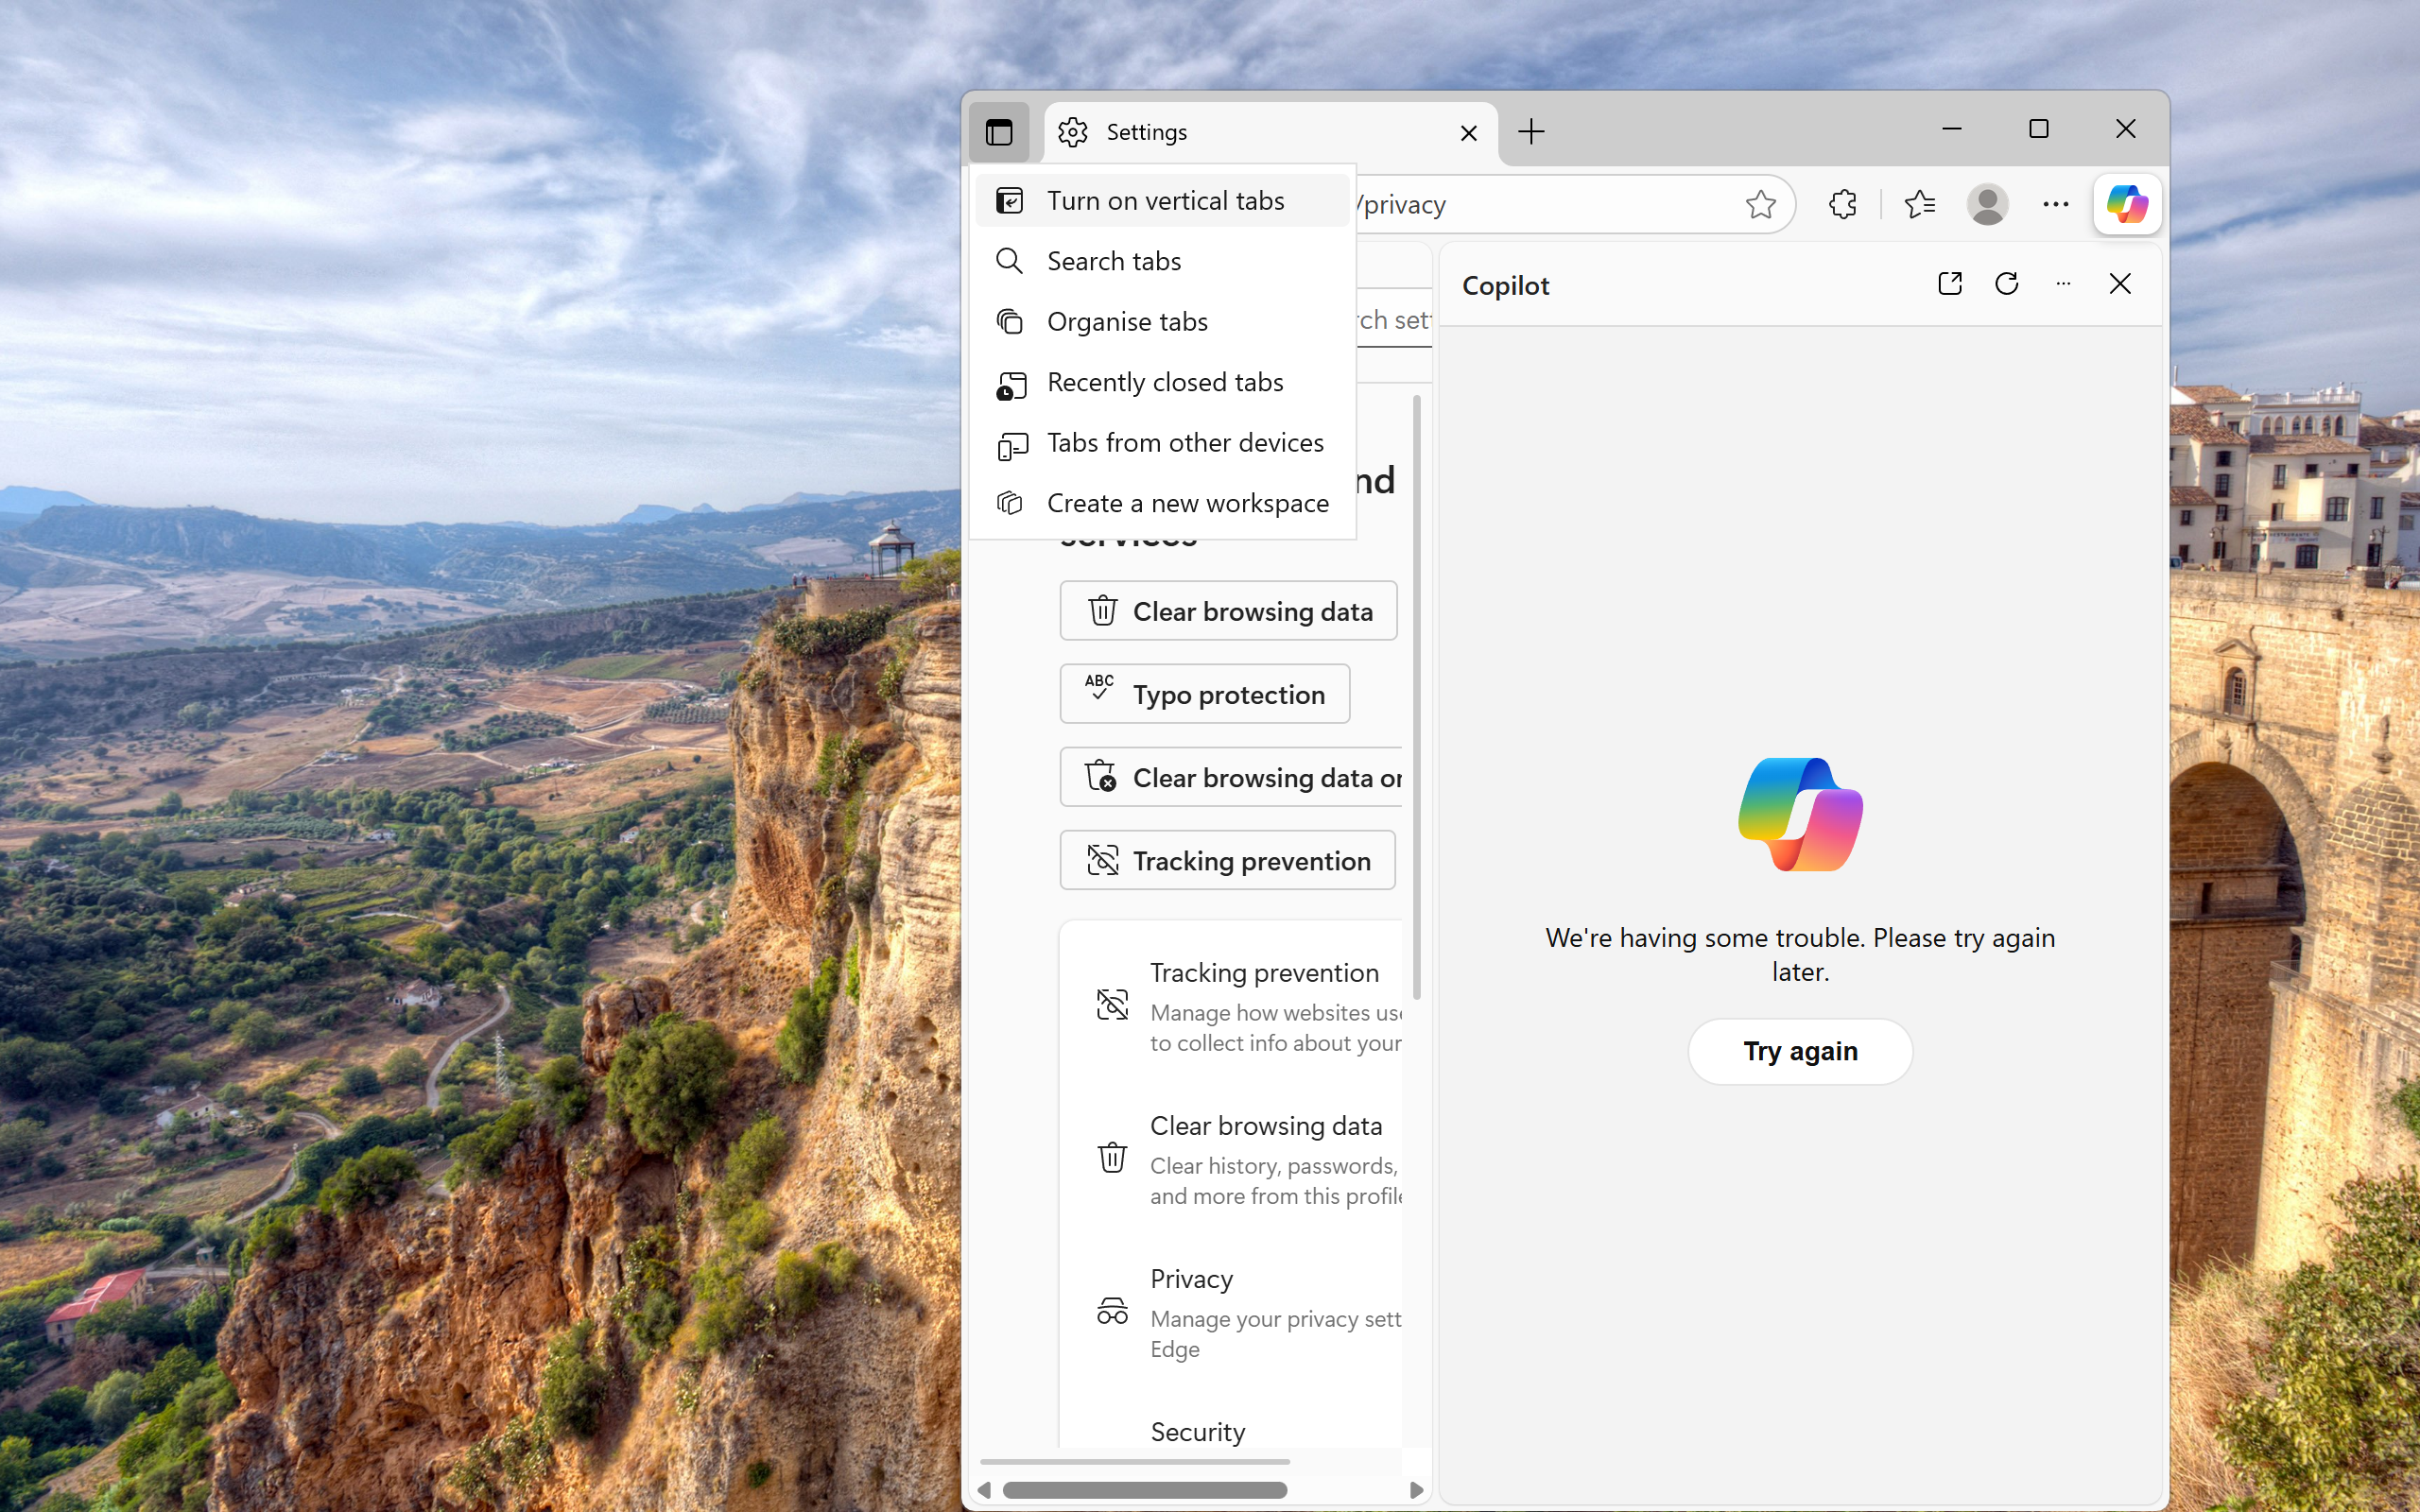
UI elements on screen:
"Desktop - window"
"window"
"System - menu bar - Contains commands to manipulate the window"
"System - menu item"
"title bar - value: New tab"
"Minimise - button - Moves the window out of the way"
"Maximise - button - Makes the window full screen"
"Close - button - Closes the window"
"window"